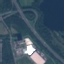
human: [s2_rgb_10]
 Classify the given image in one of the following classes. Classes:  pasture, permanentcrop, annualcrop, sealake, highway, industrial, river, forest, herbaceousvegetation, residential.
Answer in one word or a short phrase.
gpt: Highway